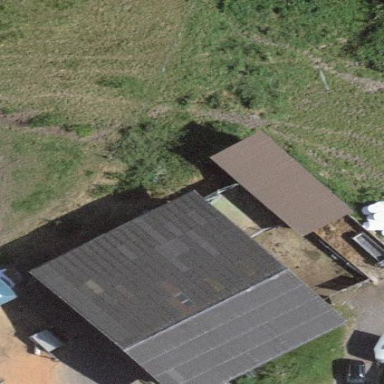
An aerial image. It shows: View of roof of building.